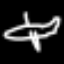
Label: airplane